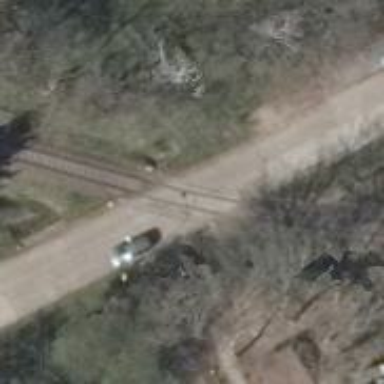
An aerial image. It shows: Railway level crossing.